Question:
Can someone please clarify what am I missing? Is this a known bug in Eclipse?
I use latest Luna version.
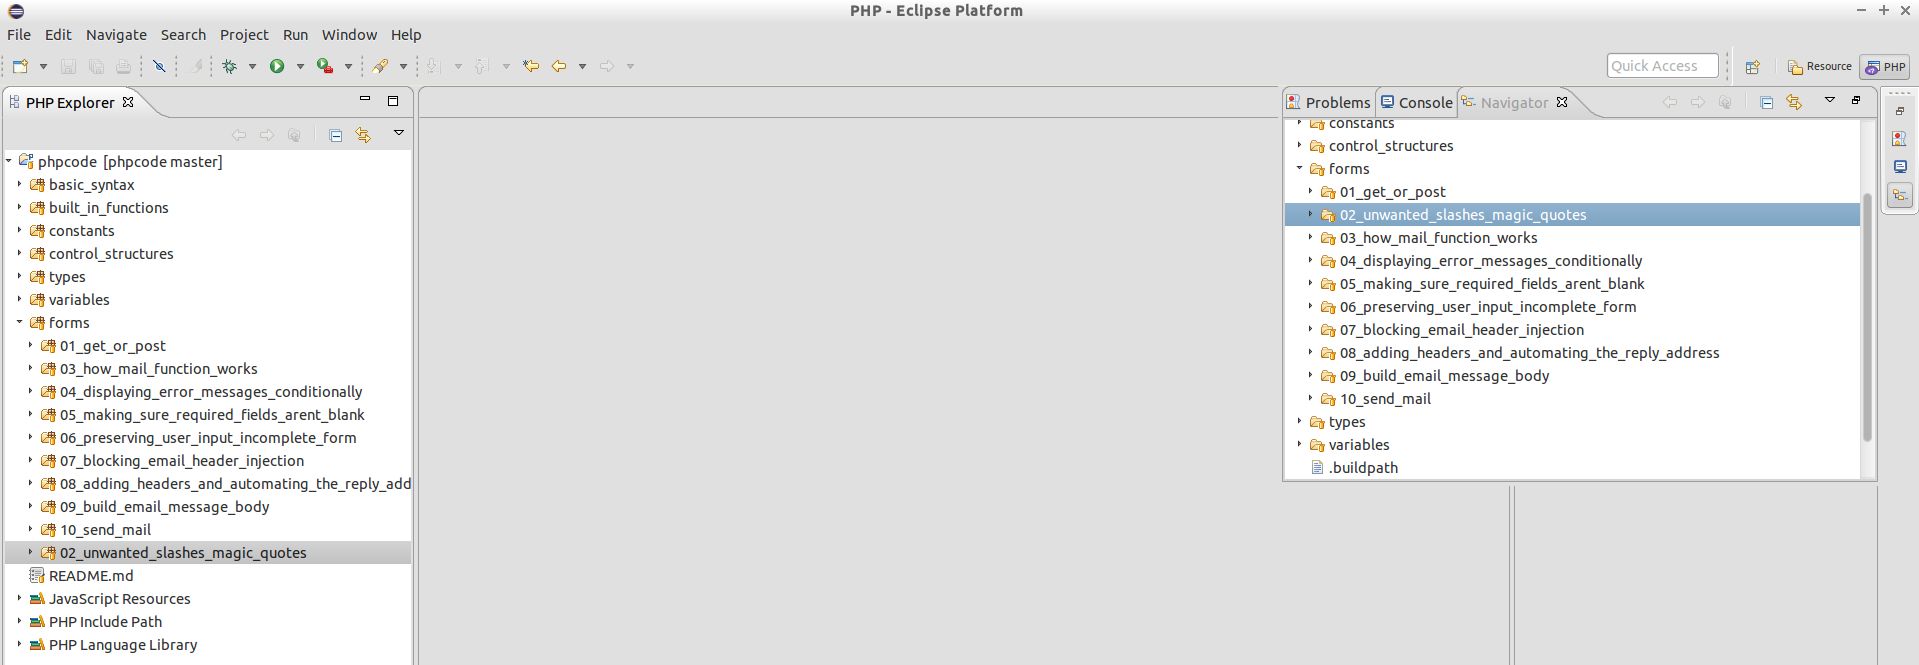
Answer: The various views in Eclipse are representations of projects and their contents. The is a more direct representation of the physical file system. Sorting of the direct file system view is straightforward: sort files and folders by name. Sorting for logical views is much more tricky because the nodes in that tree are logical and heterogenous.
<URL> about the sorting specifically in .